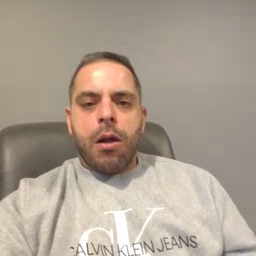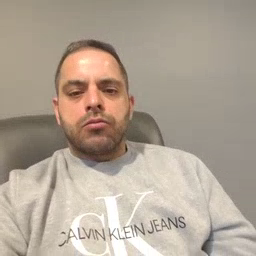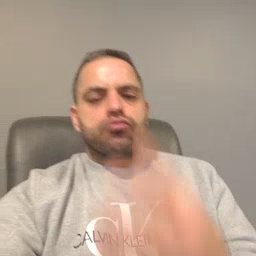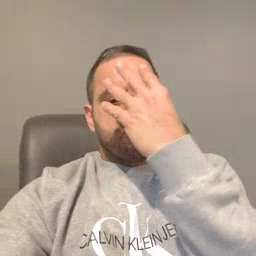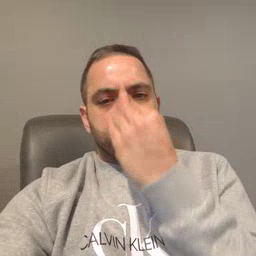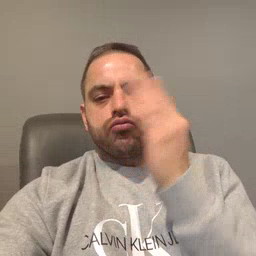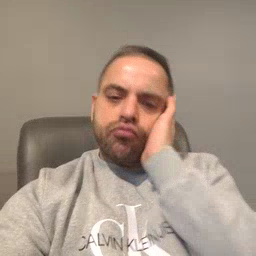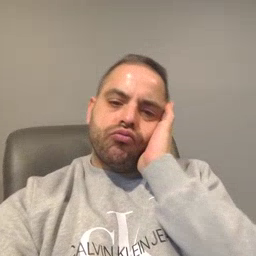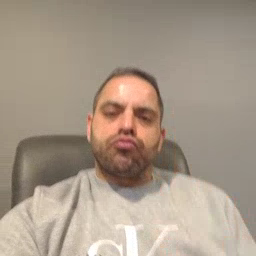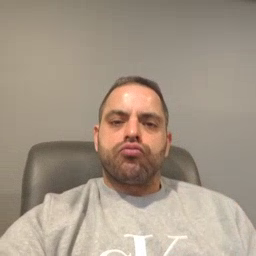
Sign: nap